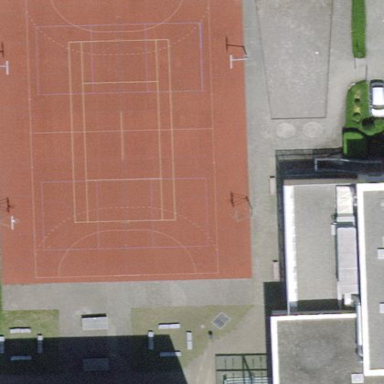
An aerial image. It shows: Multi-sport pitch with tartan surface for leisure activities.